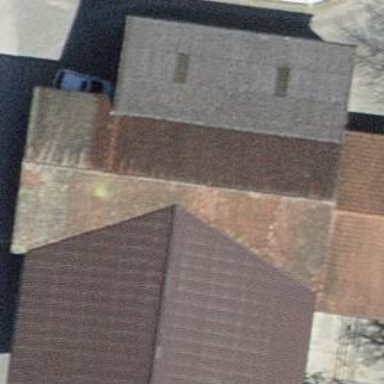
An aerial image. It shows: Farm auxiliary building.